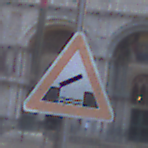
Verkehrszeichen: BeweglicheBruecke
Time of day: SunriseSunset
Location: Outdoor (Urban)
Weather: PartlyCloudy
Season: NotSpecified
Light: Natural